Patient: sex M, age 47
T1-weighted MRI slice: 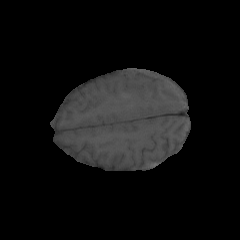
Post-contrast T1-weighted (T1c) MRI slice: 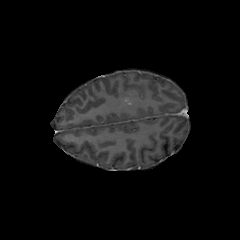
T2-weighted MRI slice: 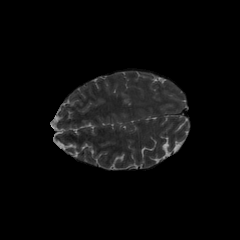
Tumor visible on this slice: yes
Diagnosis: Glioblastoma, IDH-wildtype
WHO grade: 4